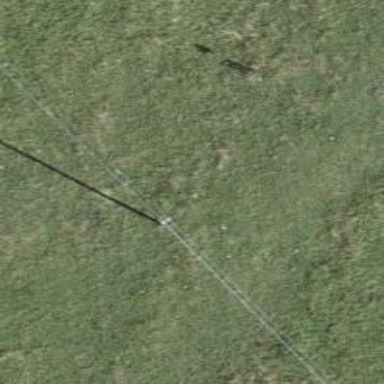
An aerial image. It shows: Utility pole in the area.